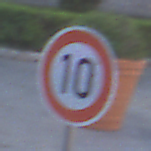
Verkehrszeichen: Geschwindigkeit10
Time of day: SunriseSunset
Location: Outdoor (Urban)
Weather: PartlyCloudy
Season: NotSpecified
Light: Natural